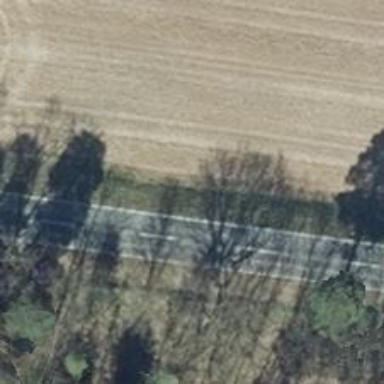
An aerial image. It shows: Row of deciduous broadleaved trees.